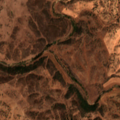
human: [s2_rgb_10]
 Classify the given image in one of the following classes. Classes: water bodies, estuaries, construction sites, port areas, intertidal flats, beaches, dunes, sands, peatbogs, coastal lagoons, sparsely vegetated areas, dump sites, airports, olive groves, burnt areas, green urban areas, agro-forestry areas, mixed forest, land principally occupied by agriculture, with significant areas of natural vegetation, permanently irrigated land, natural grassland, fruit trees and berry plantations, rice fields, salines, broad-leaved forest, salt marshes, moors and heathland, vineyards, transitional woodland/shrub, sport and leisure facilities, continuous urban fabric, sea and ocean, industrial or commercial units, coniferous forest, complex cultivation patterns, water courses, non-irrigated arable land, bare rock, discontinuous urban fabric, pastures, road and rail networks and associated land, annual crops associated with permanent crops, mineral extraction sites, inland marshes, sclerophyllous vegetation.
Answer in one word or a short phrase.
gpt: pastures, complex cultivation patterns, agro-forestry areas, broad-leaved forest